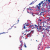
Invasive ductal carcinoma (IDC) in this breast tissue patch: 0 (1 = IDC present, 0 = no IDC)